Aerial crown-view tile of a tropical tree (Barro Colorado Island, Panama), acquired 20250124:
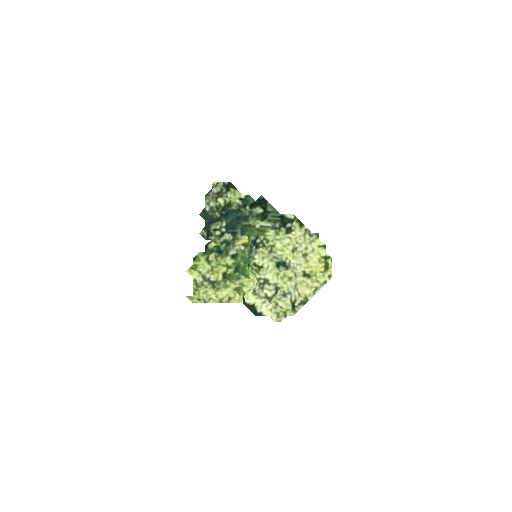
Species: Nectandra lineata
GBIF accepted scientific name: Nectandra lineata
Crown area: 19.266 m²